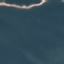
Label: SeaLake